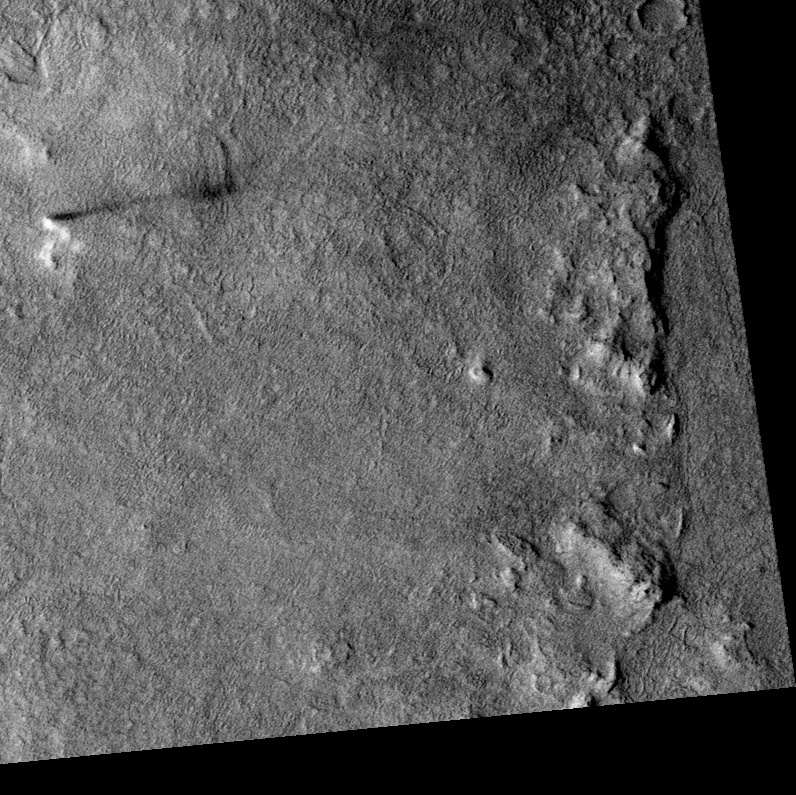
Label: dustdevil